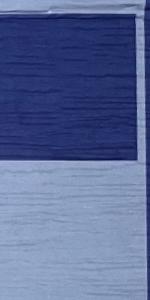
Label: Empty